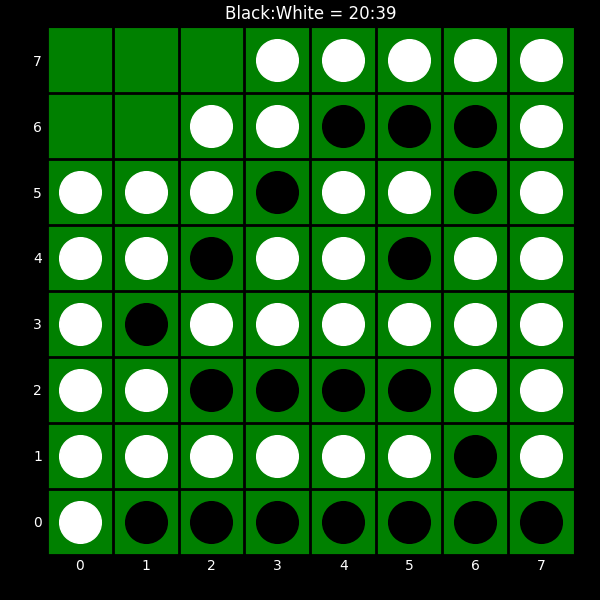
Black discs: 20
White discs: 39